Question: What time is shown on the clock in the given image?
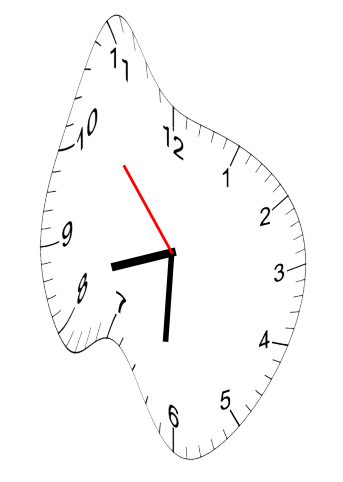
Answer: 08:30:53